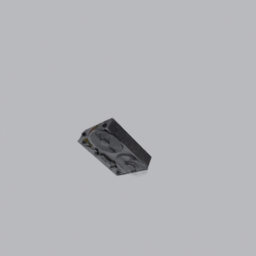
Label: electronics